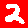
Digit: 2